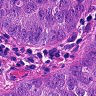
Metastatic tissue present: yes